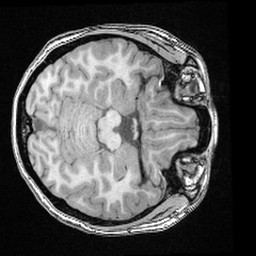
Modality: T1w
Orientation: axial
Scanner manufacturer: ge
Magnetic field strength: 3 T
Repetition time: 0.008572 s
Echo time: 0.003384 s